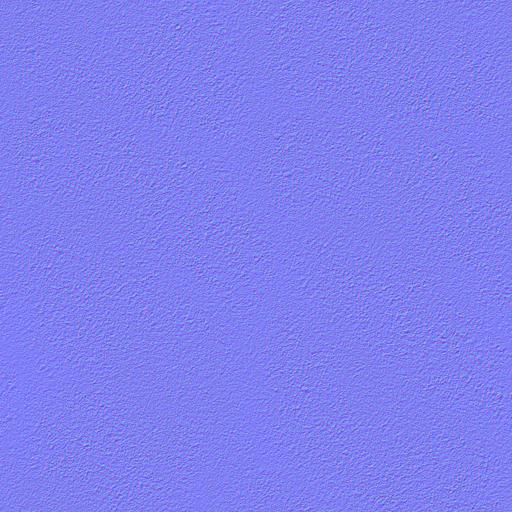
asphalt clean dark grey smooth